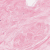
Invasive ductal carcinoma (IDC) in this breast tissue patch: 0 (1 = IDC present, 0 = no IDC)